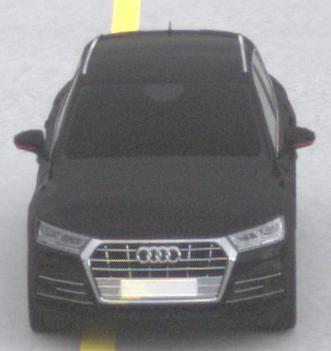
Make: Audi
Model: Q5 45 TFSI
Detailed model: Q5 (FY)
Model produced from: 2019/01
Model produced until: 2019/05
Doors: 5
Color: black
Road condition: dry road
Daytime: midday
Contrast: low contrast